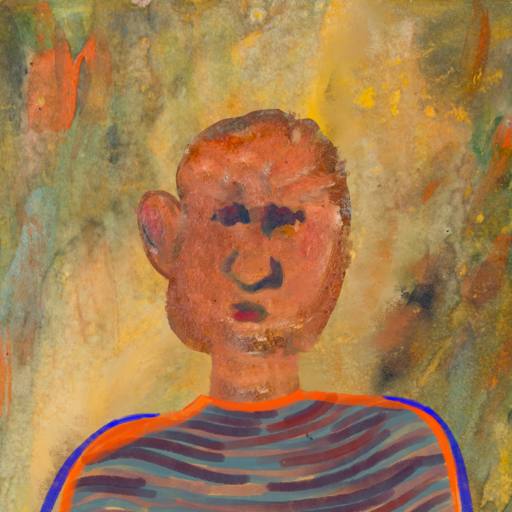
Background: Comrade, Head And Neck Front: Boggyland, Face Front: In_The_Sun, Bust: Experience, Hair Front: Blank, Head Accessory: Blank, Second Necklace: Blank, Necklace: Blank, Baby: Blank